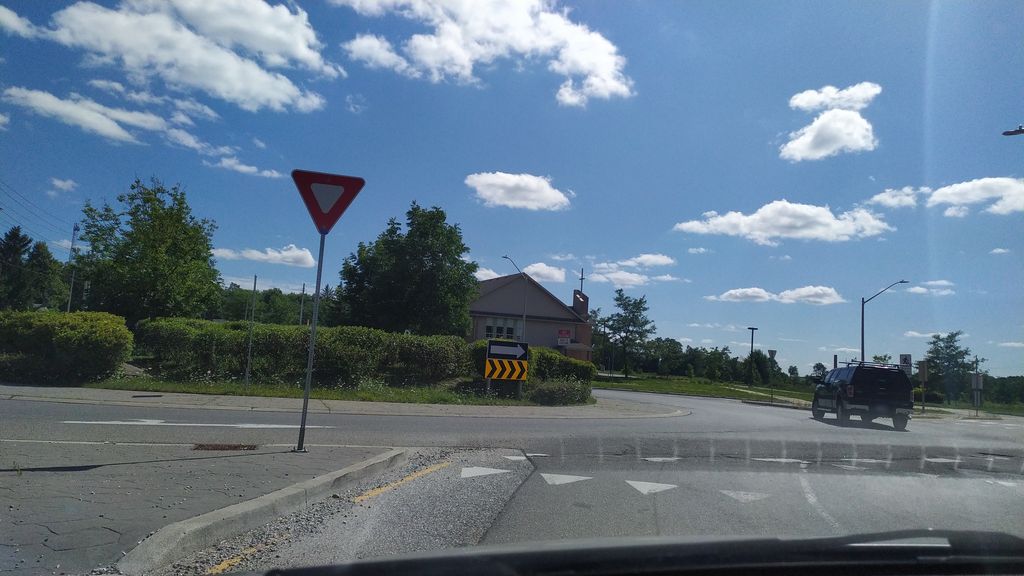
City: kitchener-waterloo